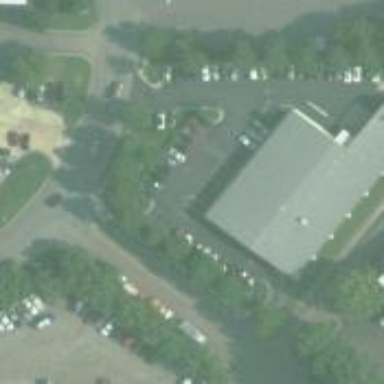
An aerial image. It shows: Commercial building.